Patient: sex M, age 37
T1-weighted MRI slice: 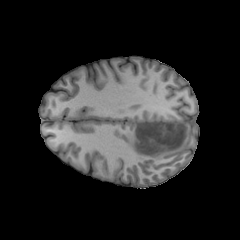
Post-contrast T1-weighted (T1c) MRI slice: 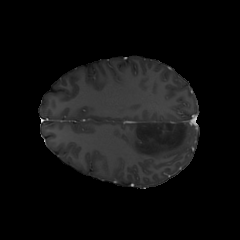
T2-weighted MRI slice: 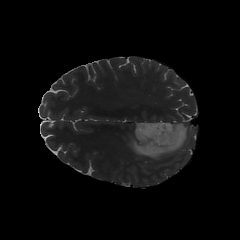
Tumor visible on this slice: yes
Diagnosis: Astrocytoma, IDH-mutant
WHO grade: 2